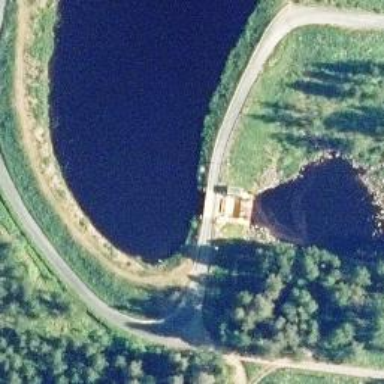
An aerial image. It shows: Dam across waterway.